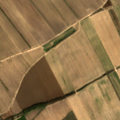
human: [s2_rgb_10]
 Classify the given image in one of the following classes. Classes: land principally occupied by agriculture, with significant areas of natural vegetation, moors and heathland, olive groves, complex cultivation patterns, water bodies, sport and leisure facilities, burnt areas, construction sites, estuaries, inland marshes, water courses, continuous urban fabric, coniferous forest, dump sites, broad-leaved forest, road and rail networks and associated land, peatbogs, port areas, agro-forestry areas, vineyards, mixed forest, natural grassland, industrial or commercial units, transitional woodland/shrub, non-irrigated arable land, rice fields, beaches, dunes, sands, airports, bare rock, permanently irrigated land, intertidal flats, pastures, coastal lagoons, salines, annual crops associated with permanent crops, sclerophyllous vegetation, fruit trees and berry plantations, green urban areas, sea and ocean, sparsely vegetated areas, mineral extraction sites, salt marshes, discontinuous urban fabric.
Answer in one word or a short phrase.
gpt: permanently irrigated land